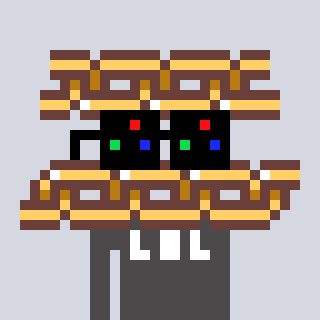
a pixel art character with square black sunglasses, a chain-shaped head and a grayscale-colored body on a cool background